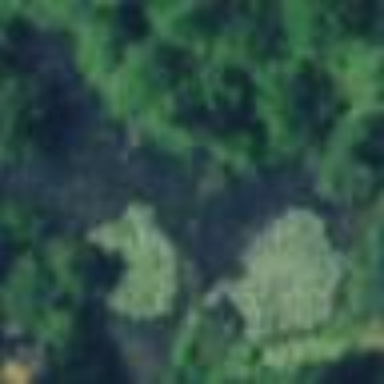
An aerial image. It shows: Pond surrounded by natural water.